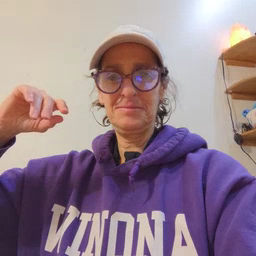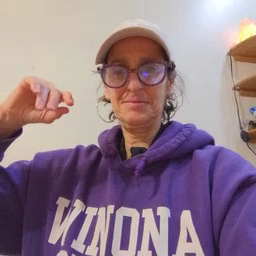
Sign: lion